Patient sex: F
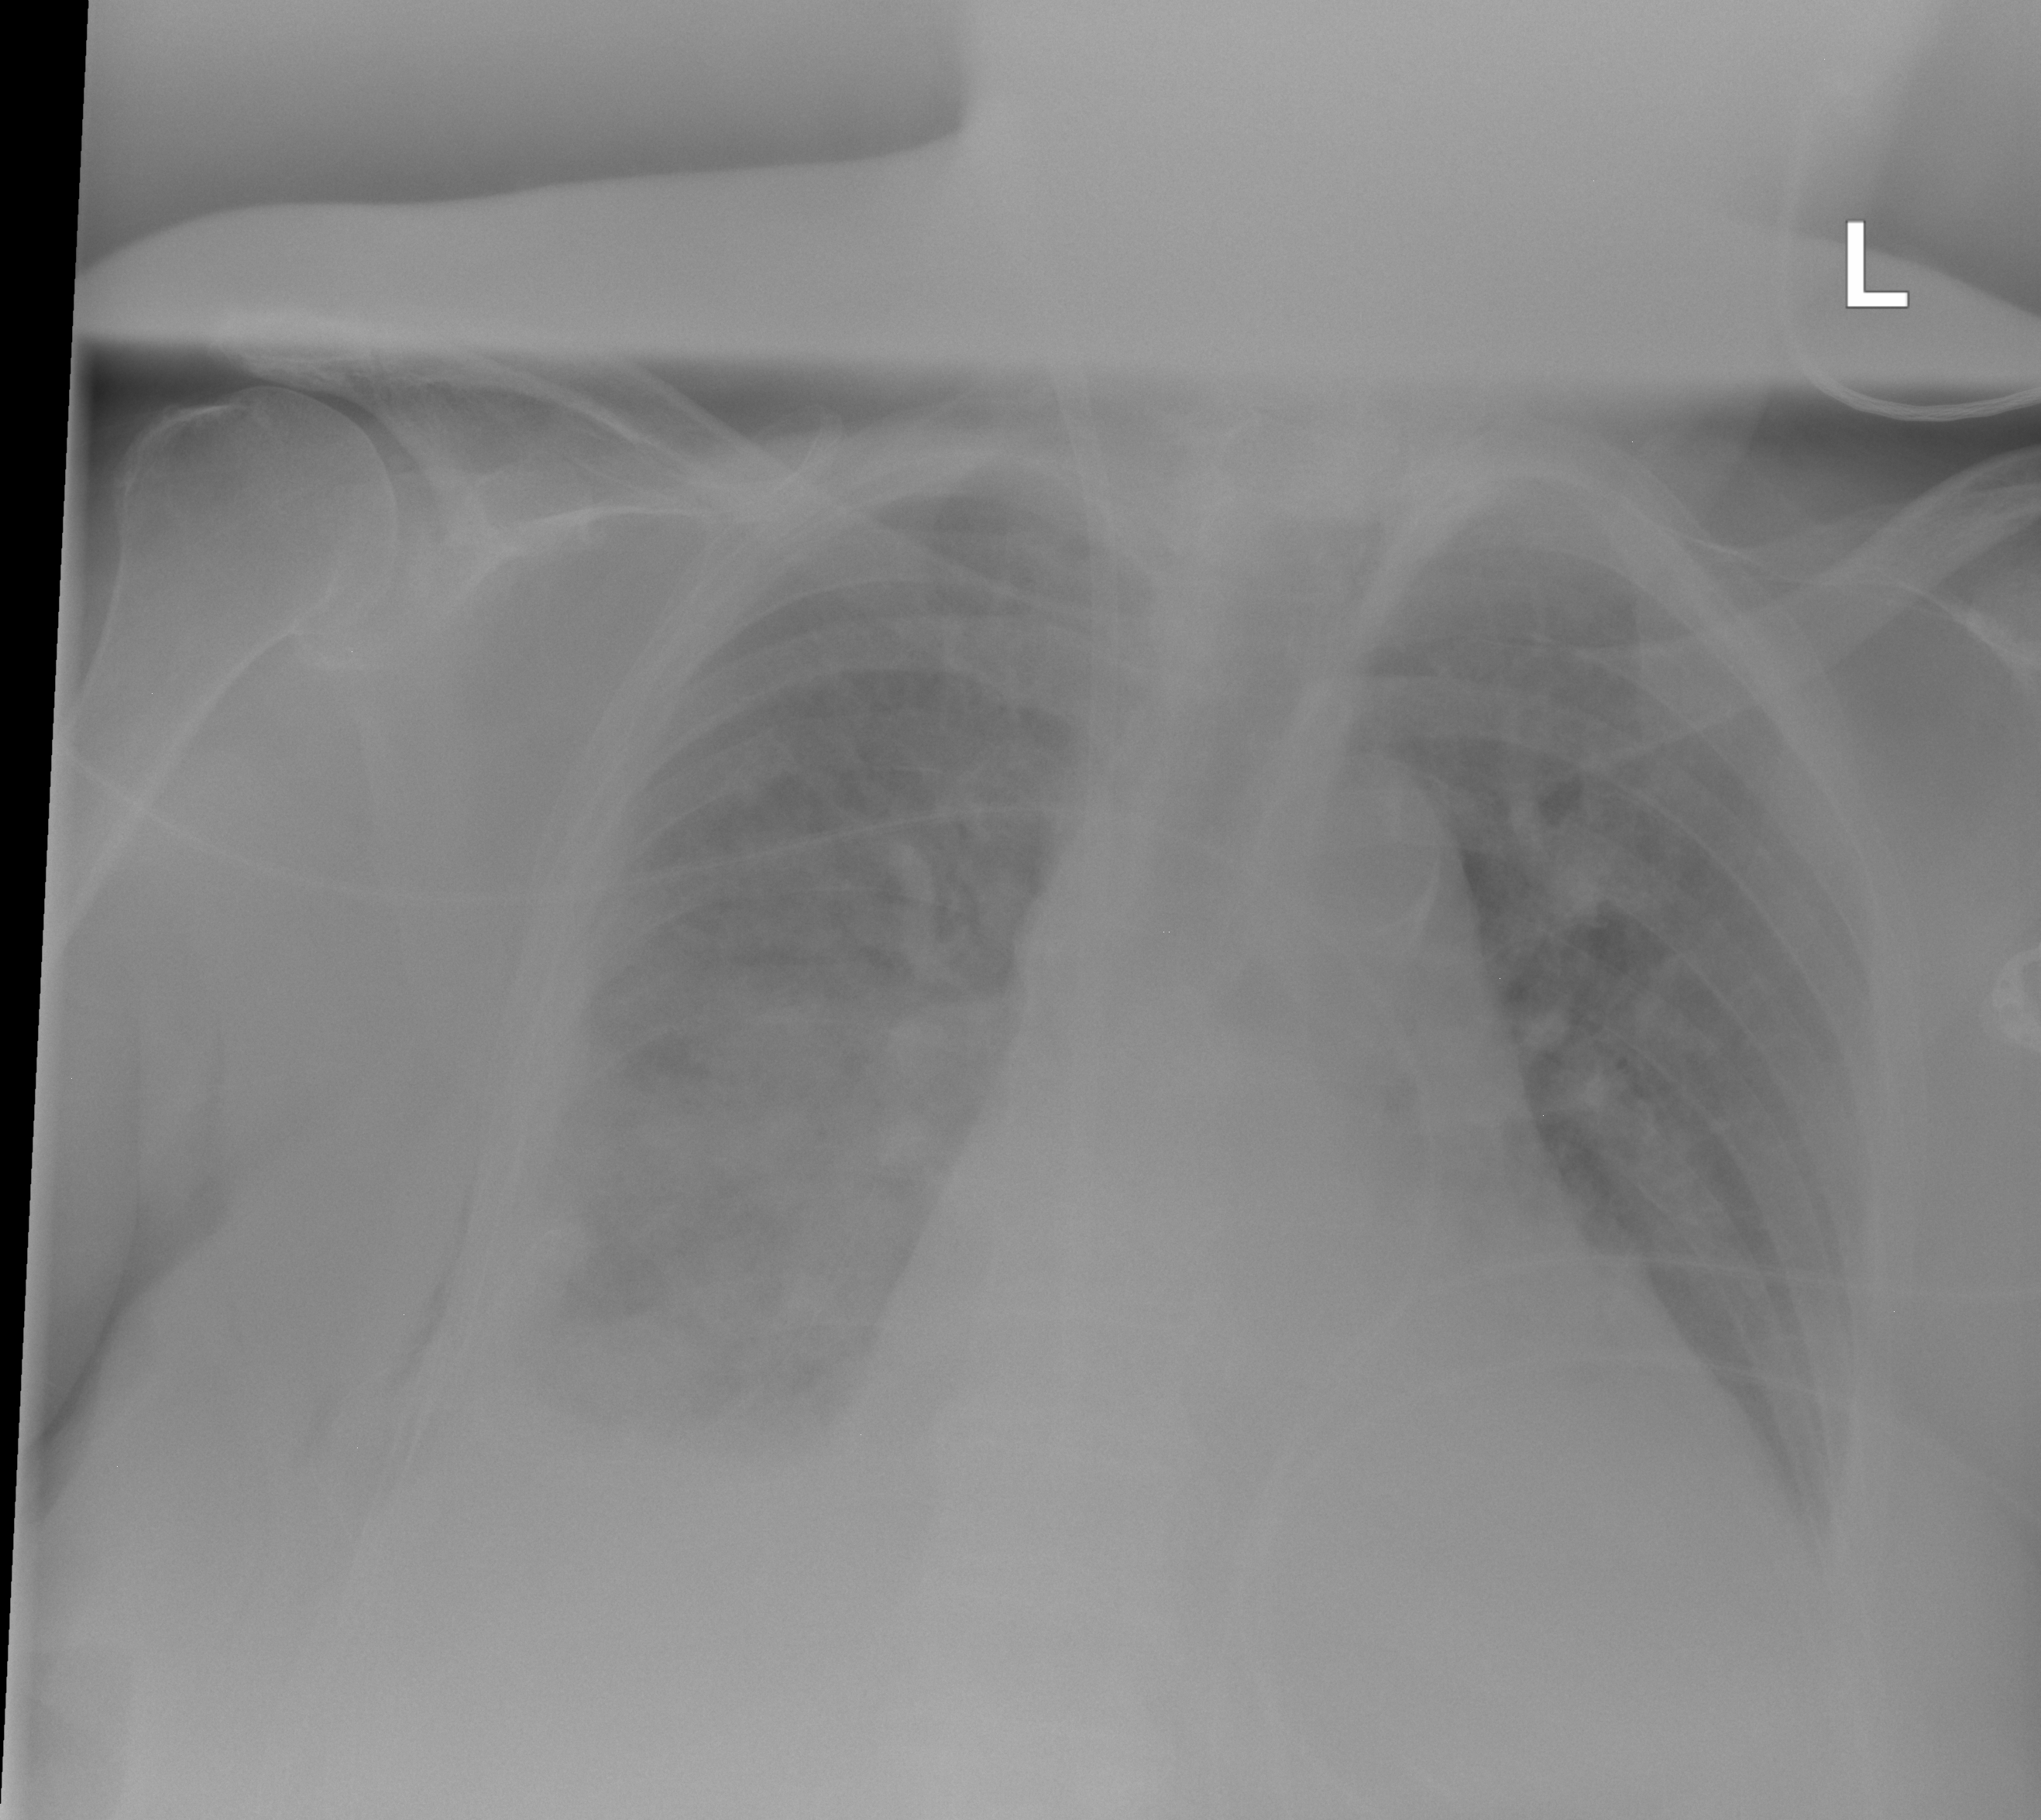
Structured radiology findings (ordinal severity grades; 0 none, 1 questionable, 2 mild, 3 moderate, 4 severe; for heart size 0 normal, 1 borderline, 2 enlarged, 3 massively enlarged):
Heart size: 3
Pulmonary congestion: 2
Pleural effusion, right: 2
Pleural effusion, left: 2
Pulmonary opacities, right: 3
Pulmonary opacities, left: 2
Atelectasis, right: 2
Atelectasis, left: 0